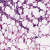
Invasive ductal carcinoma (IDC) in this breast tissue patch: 0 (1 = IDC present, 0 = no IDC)